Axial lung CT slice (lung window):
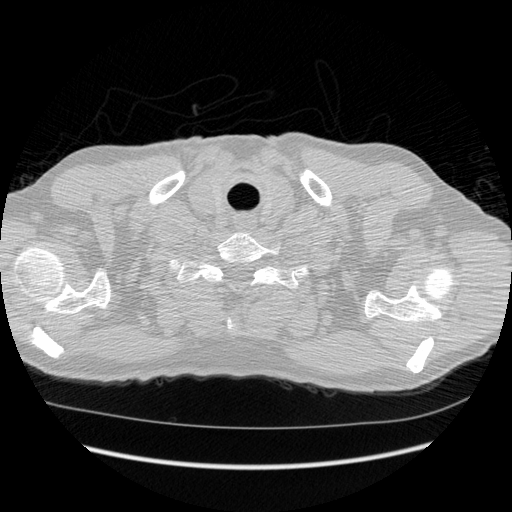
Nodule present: no